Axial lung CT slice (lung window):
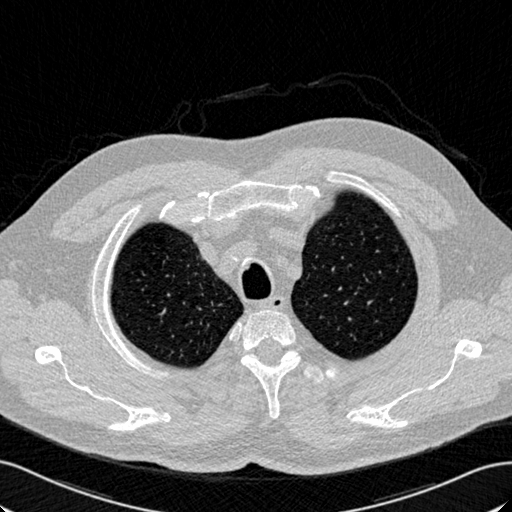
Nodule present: no